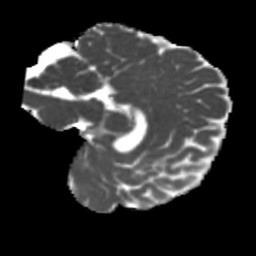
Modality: MD
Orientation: sagittal
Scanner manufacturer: siemens
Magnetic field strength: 3 T
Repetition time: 4 s
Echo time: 0.0594 s